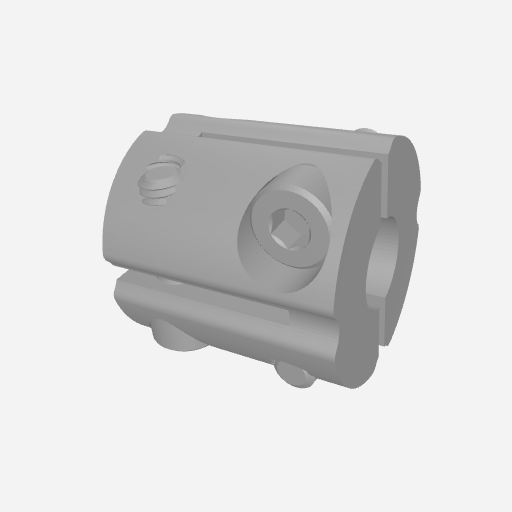
Part: HyperCoupler8ID8RID